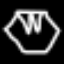
Label: diamond